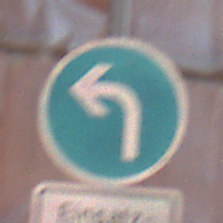
Verkehrszeichen: VorgeschriebeneFahrtrichtungLinks
Zusatzzeichen unten: BesondereFahrzeugeUndTransportgueter3
Umgebung: Outdoor, Nature
Tageszeit: MorningAfternoon
Wetter: Clear
Licht: Natural
Jahreszeit: Summer
Kontrast: HighContrast